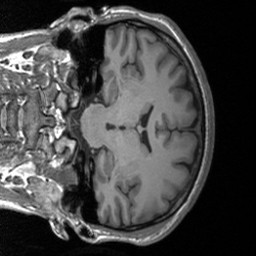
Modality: T1w
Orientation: coronal
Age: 23
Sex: female
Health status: healthy
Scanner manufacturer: siemens
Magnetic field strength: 3 T
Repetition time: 1.9 s
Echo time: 0.00226 s